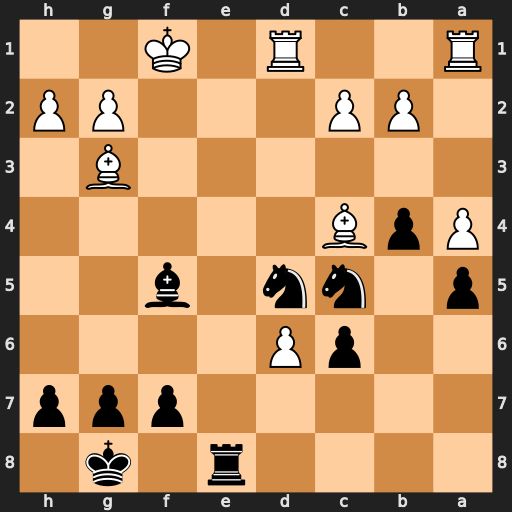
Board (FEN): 4r1k1/5ppp/2pP4/p1nn1b2/PpB5/6B1/1PP3PP/R2R1K2
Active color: b
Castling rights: -
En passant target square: -
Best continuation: Ne3+ Kg1 Nxc4